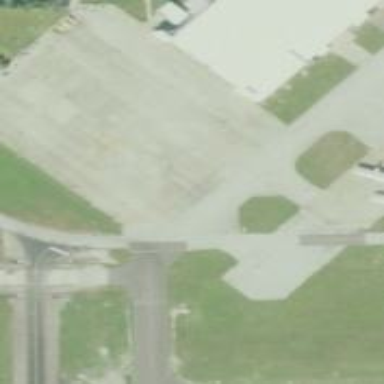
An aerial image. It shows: View of taxiway at the airport.